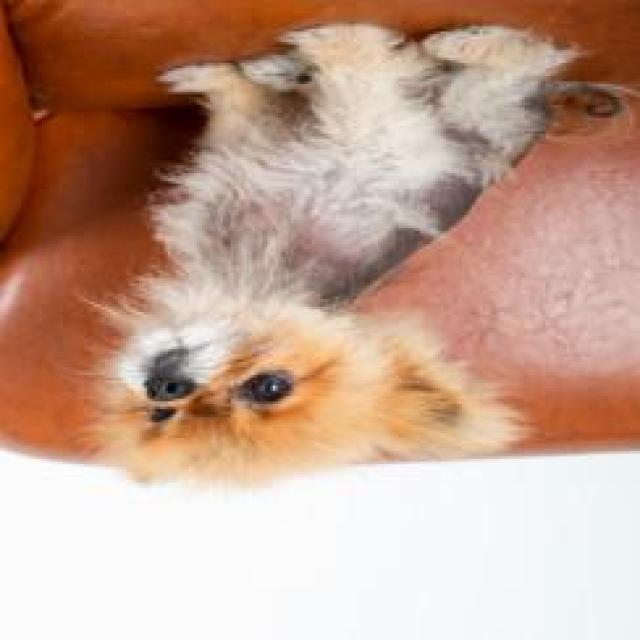
Canine fungal skin infection — characterized by alopecia, scaling, crusting, and circular lesions. Common agents include Malassezia and Candida species.